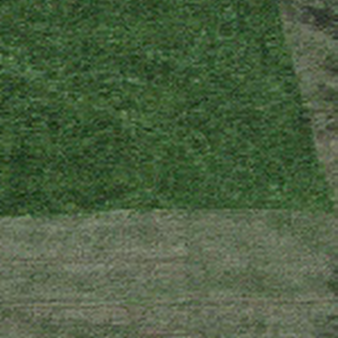
Label: other